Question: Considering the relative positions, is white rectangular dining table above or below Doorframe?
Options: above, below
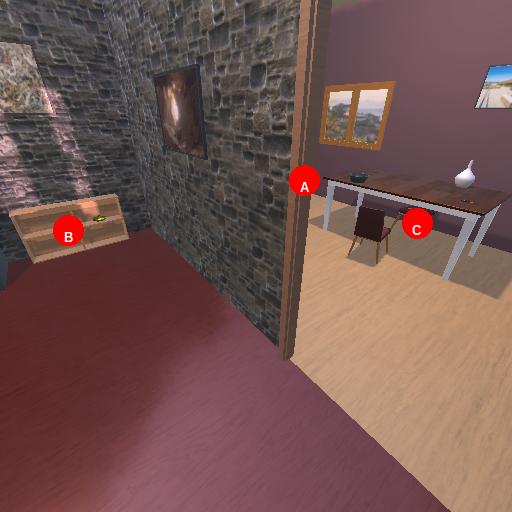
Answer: above